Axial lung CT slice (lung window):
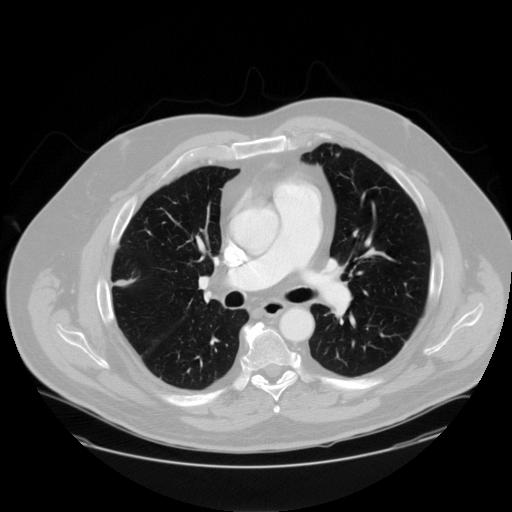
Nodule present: no